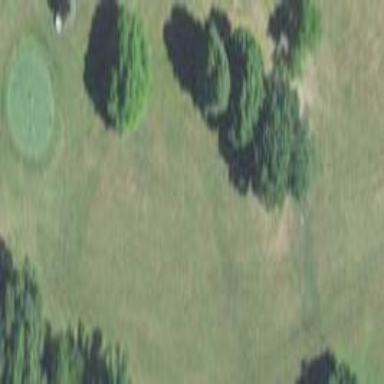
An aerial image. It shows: Grassy area designated as golf fairway.